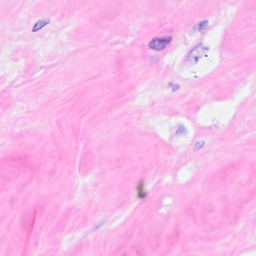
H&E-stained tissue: Breast